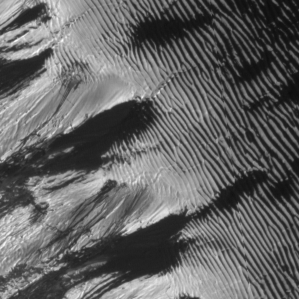
Label: frost